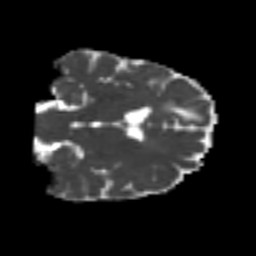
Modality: MD
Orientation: coronal
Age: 40
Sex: female
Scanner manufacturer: siemens
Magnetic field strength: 3 T
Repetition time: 4.987 s
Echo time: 0.0792 s